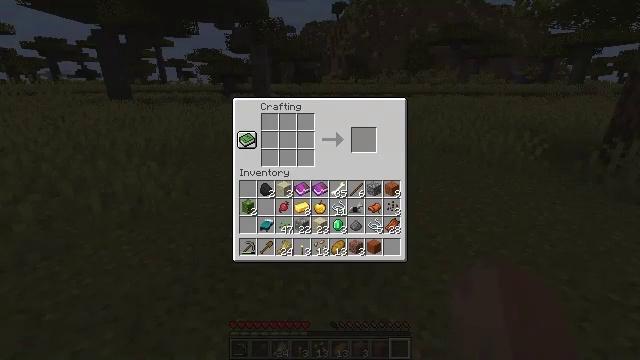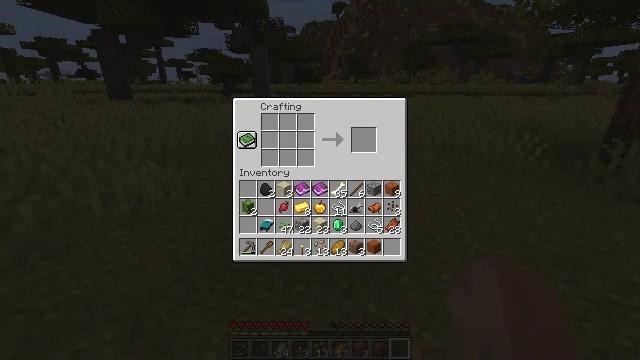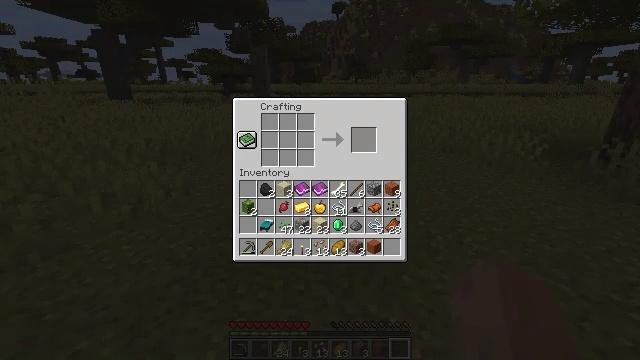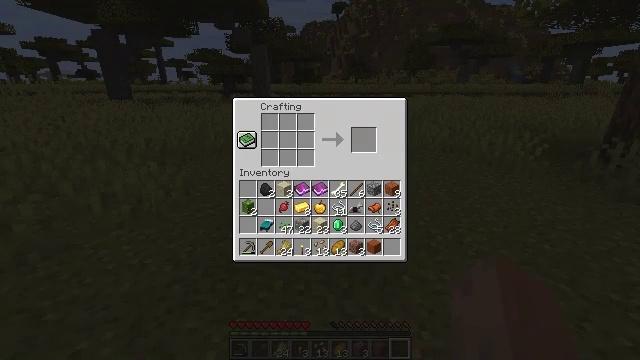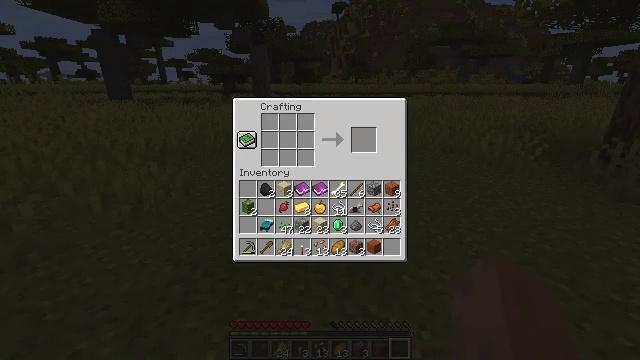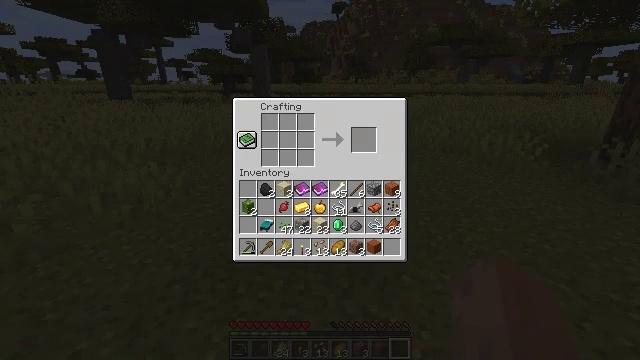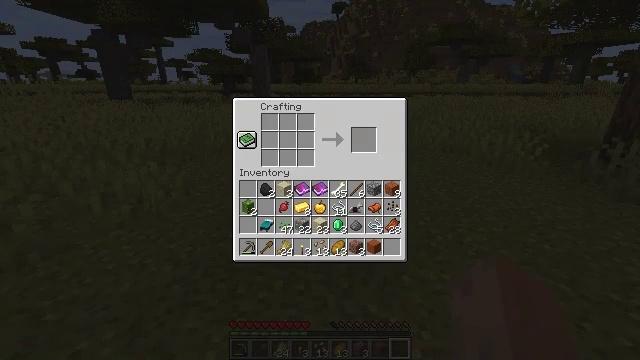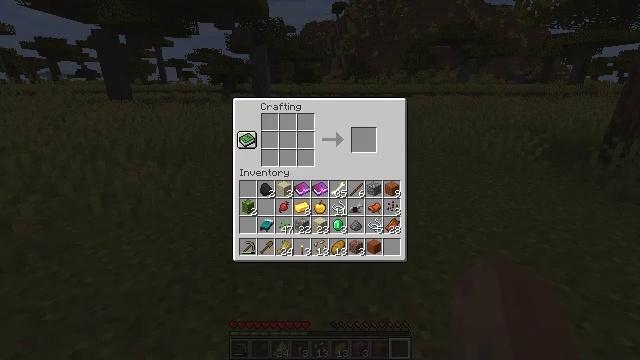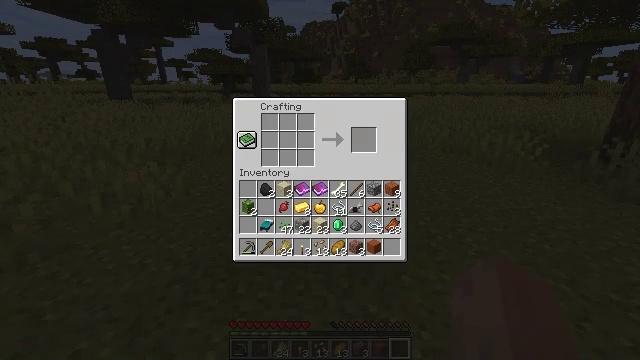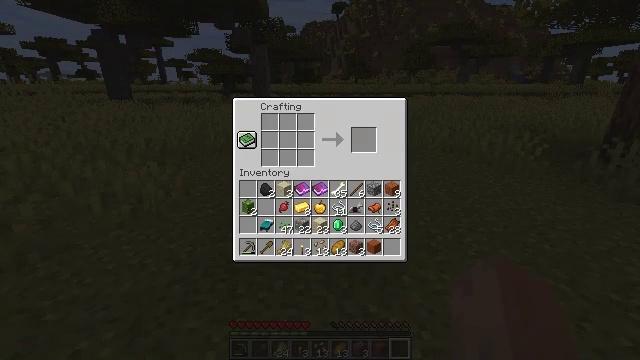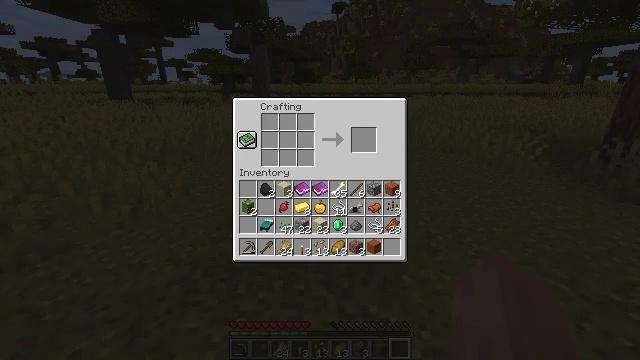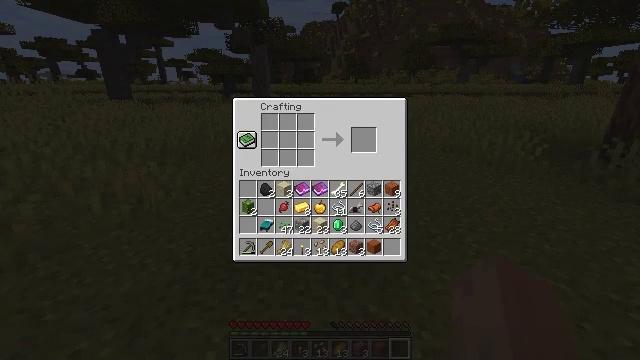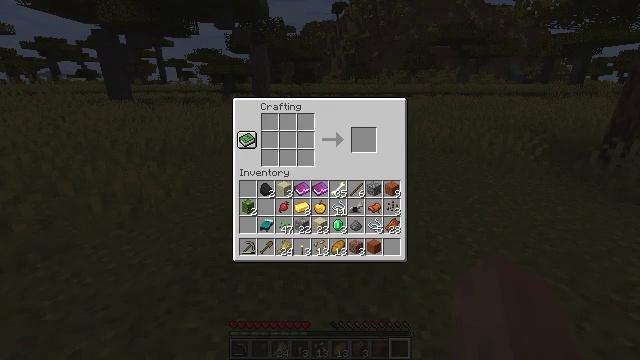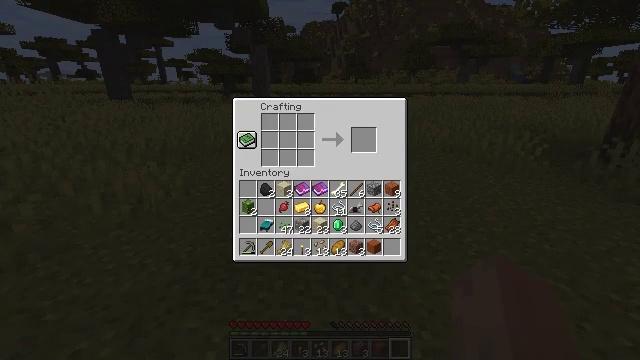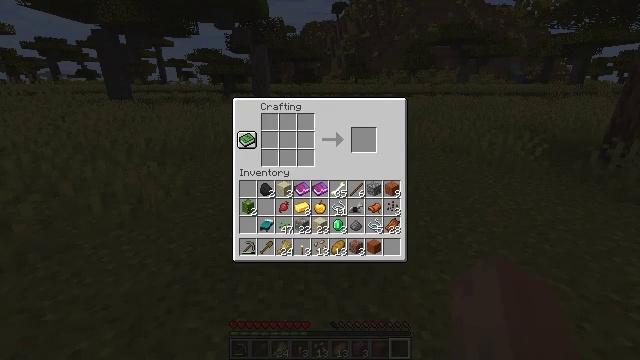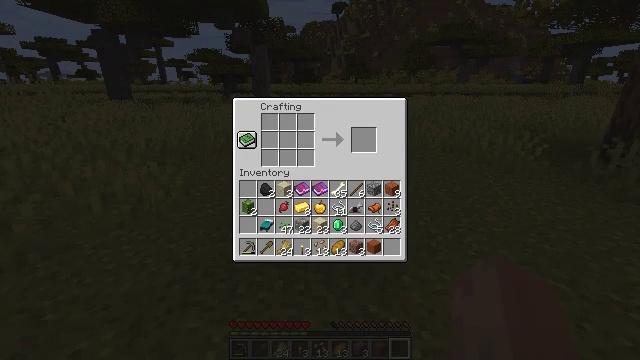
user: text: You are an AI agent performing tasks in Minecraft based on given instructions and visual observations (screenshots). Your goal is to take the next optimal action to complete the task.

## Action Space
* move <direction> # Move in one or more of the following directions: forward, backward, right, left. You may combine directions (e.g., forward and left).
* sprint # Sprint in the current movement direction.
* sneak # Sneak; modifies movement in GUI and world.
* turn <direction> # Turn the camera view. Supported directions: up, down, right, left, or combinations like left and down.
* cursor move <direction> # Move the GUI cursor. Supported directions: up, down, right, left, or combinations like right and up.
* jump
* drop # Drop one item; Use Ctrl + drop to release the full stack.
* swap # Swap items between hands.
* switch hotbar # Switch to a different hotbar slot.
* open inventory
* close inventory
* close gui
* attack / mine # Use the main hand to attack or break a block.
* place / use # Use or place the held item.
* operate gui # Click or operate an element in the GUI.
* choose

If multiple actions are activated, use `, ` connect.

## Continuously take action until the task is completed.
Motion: motion action
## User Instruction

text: Break the grass block.
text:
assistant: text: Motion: cursor move right
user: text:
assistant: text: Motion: cursor move right
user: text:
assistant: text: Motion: cursor move right
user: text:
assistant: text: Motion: no_op
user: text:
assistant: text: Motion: no_op
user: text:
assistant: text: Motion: no_op
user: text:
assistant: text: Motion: no_op
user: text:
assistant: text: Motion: no_op
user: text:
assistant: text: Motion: no_op
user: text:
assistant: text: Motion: no_op
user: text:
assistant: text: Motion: no_op
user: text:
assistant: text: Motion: no_op
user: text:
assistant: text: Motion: no_op
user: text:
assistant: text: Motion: no_op
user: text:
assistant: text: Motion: no_op
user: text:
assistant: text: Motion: no_op
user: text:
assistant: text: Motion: no_op
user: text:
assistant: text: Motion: no_op
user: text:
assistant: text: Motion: no_op
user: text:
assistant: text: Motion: no_op
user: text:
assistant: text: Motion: no_op
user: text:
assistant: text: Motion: no_op
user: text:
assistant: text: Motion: no_op
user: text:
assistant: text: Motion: no_op
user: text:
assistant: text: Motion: no_op
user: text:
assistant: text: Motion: no_op
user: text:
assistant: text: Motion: no_op
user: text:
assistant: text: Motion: no_op
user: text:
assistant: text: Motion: cursor move left and down
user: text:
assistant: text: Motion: cursor move left